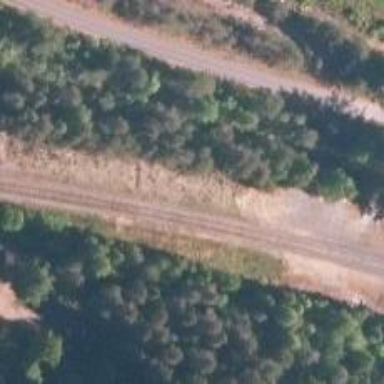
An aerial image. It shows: Rail track of class B1.